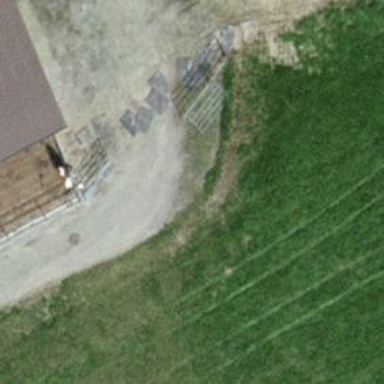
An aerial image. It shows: Gate.